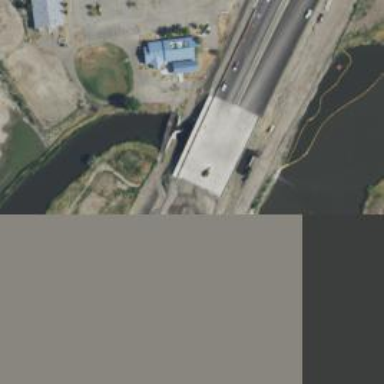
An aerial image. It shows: Bridge crossing over highway trunk expressway.